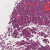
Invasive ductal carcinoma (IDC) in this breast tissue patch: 1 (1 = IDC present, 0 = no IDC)